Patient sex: F
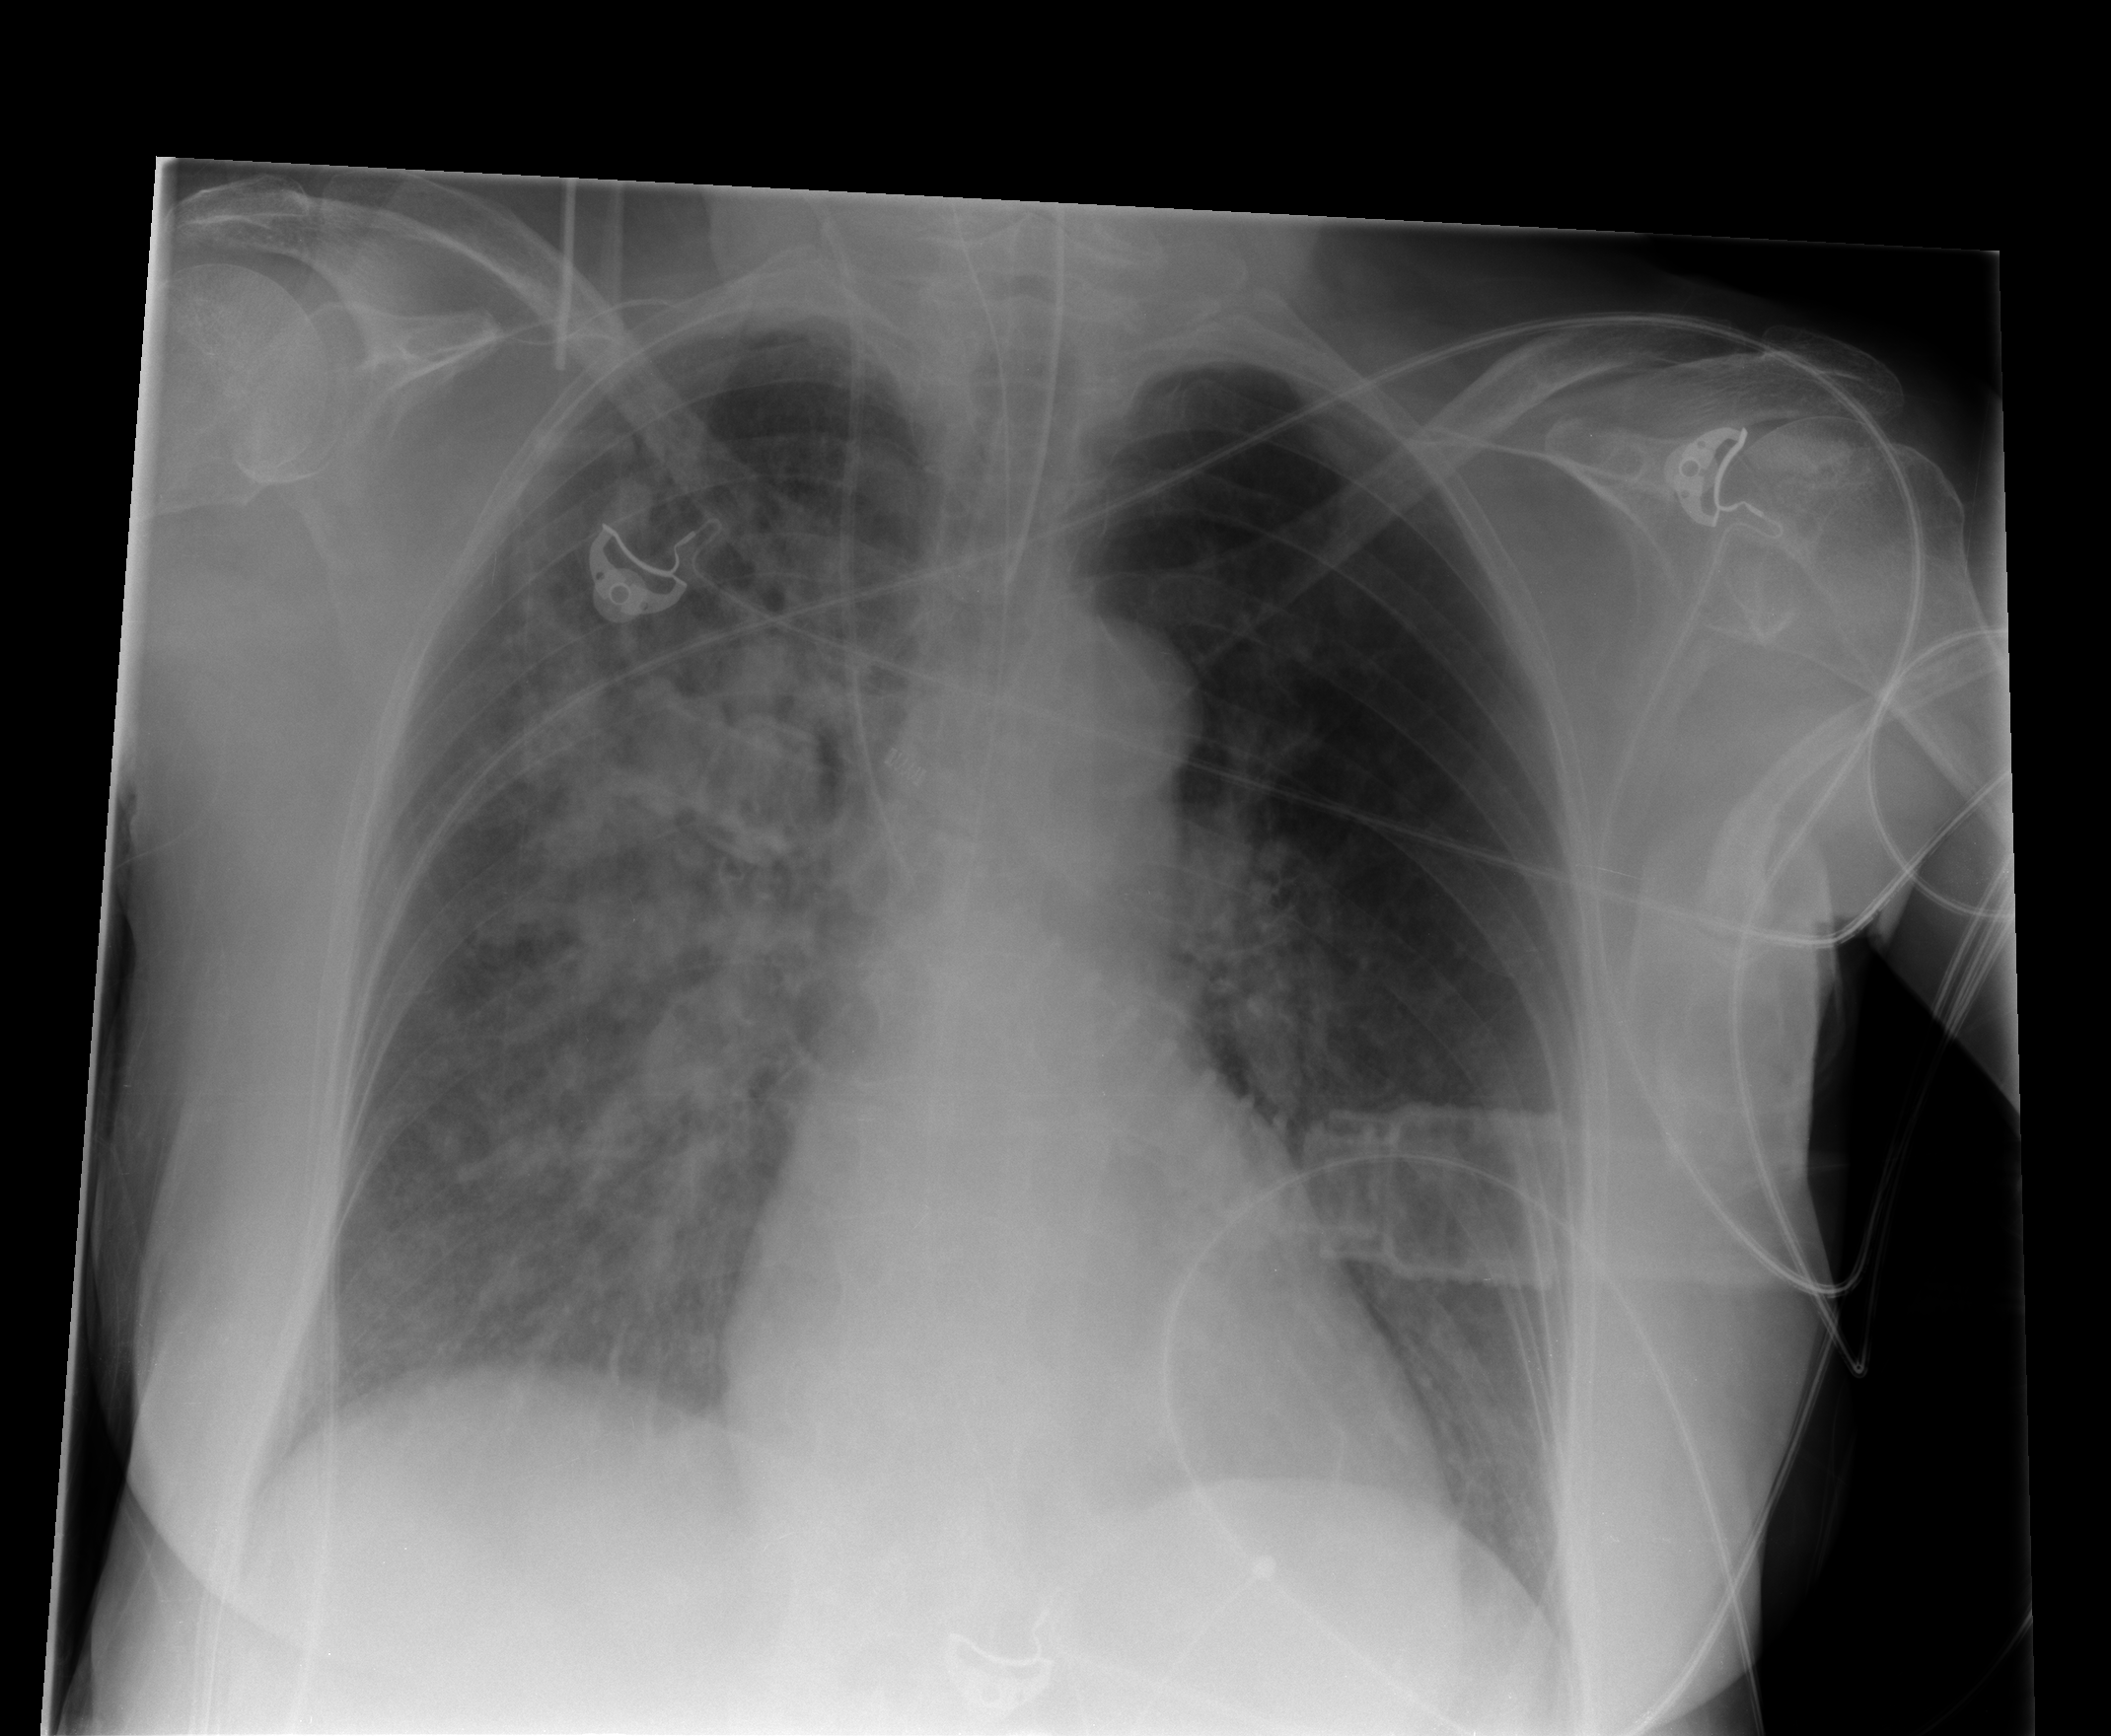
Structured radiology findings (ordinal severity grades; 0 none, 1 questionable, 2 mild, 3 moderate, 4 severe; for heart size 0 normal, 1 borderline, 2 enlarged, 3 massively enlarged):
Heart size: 0
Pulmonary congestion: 2
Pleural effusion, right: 0
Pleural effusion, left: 0
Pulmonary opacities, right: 3
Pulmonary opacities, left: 0
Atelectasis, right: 3
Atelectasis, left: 0